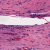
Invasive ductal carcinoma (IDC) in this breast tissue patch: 0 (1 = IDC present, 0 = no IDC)